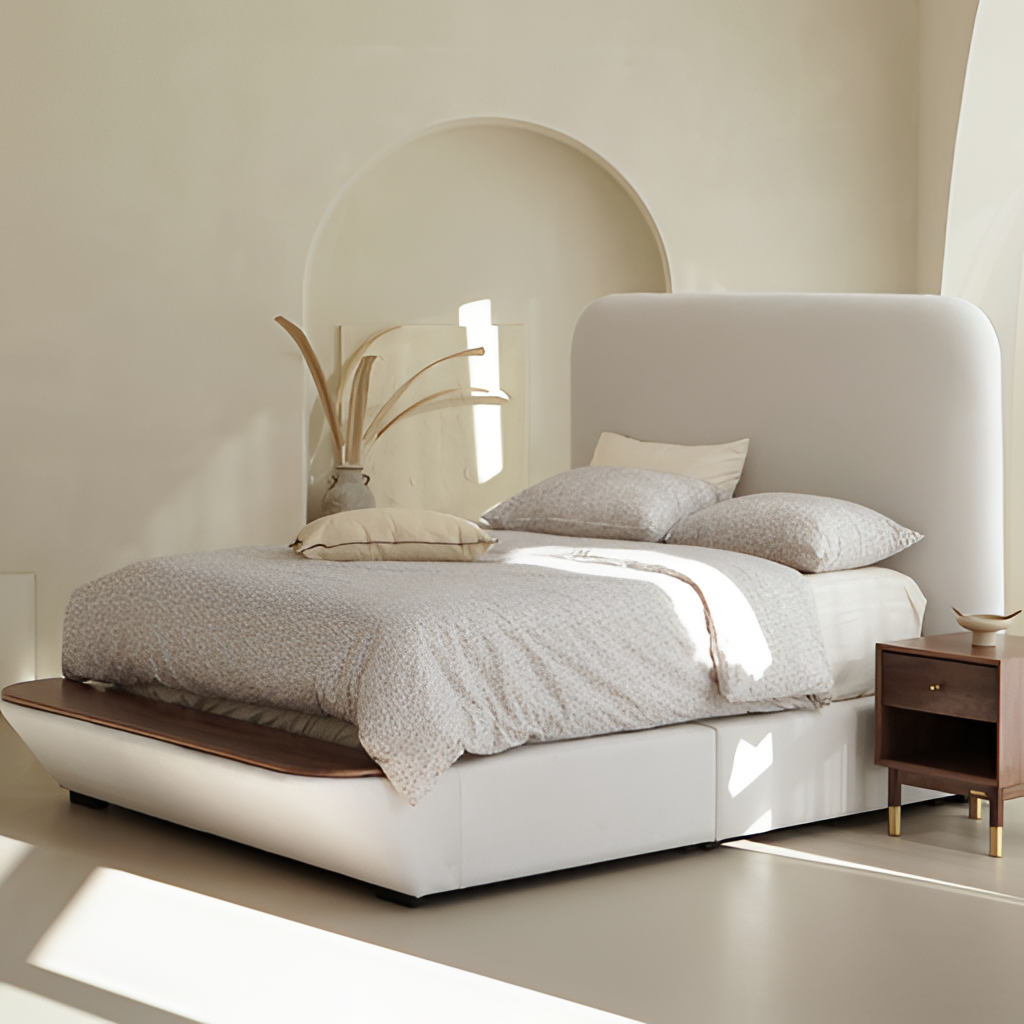
bedroom, beige fabric bed, paint wallpaper, with solid pattern, beige wood flooring, with plank pattern, modern